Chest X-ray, AP view. Patient: 66 years old, sex M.
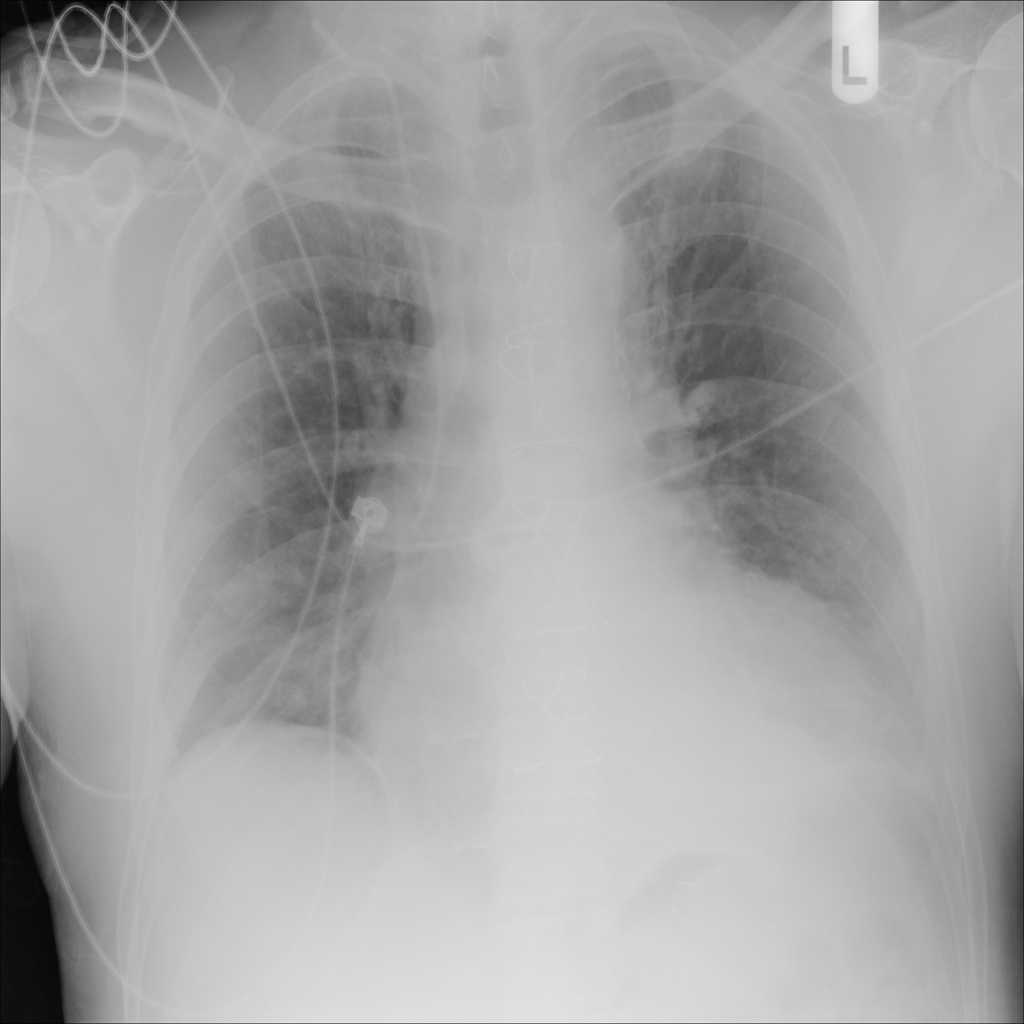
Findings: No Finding